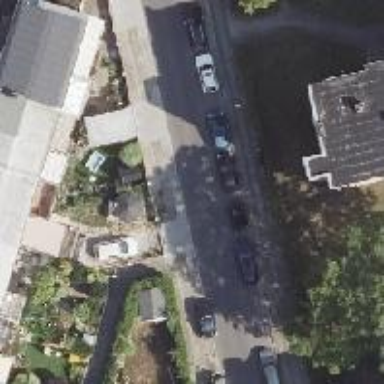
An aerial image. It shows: Concrete footway.